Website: apple
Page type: address-validator
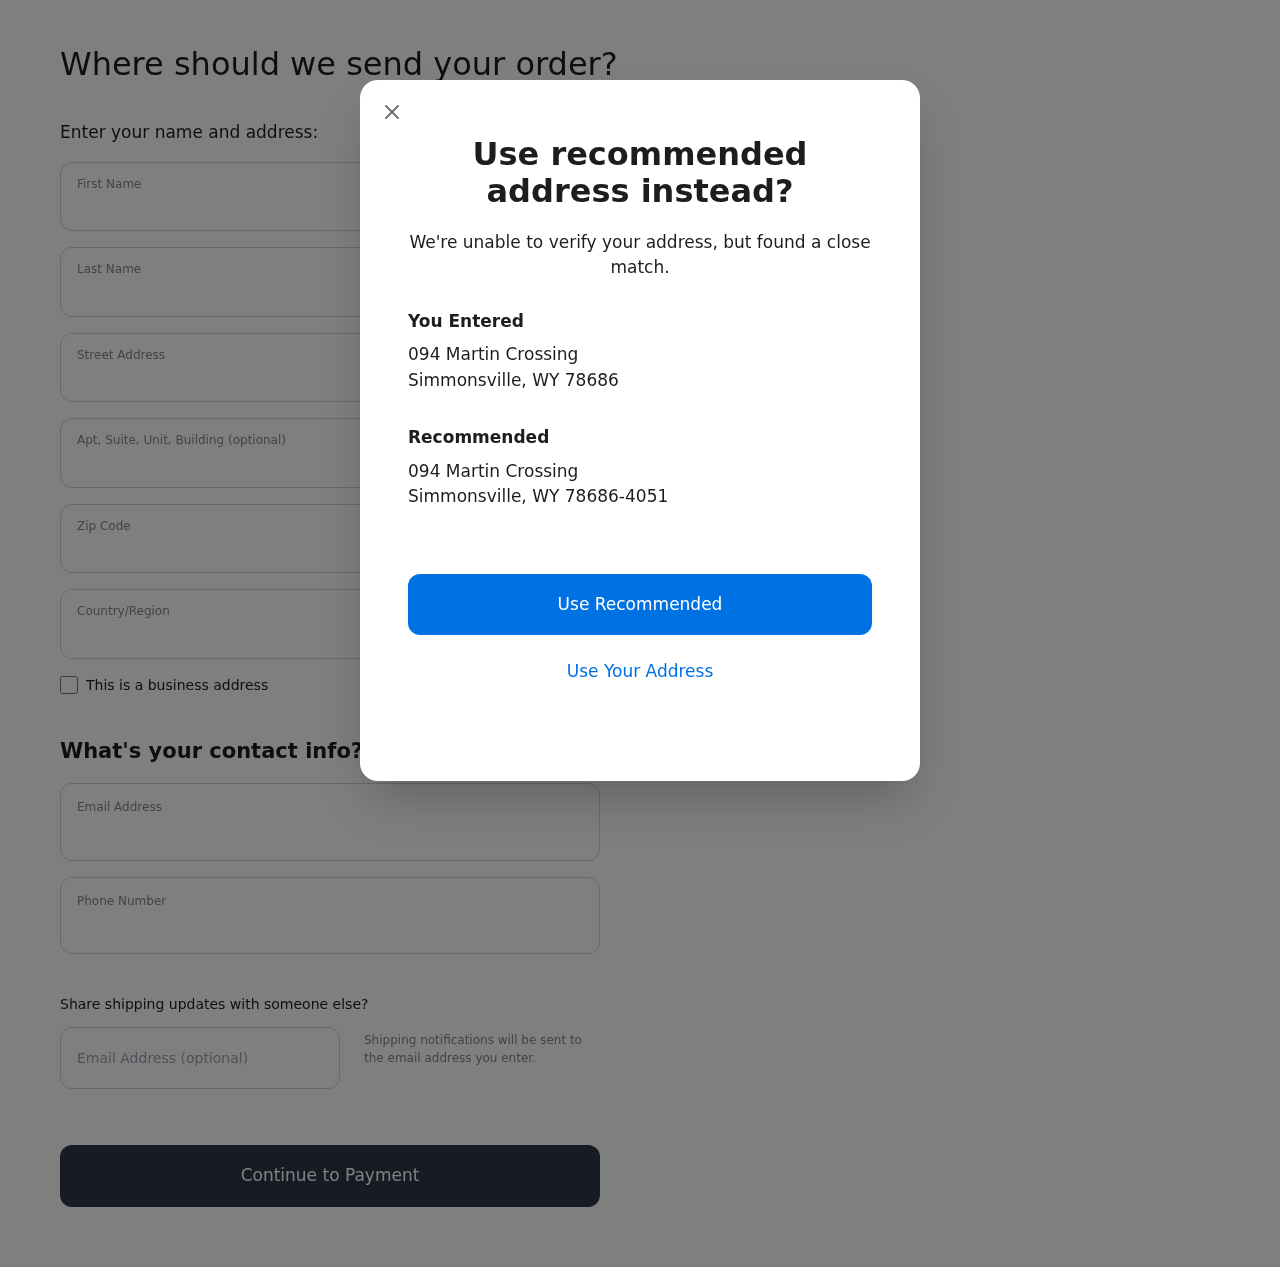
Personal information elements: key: PII_CITY
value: Simmonsville
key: PII_COUNTRY
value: United States
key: PII_EMAIL
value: clarence.henderson@hotmail.com
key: PII_FIRSTNAME
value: Clarence
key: PII_GIFT_EMAIL
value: ekane@hotmail.com
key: PII_LASTNAME
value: Henderson
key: PII_PHONE
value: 7305567766
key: PII_POSTCODE
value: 78686
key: PII_POSTCODE_FULL
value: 78686-4051
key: PII_STATE_ABBR
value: WY
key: PII_STREET
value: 094 Martin Crossing
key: PII_CITY2
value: Simmonsville
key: PII_STATE_ABBR2
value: WY